Aerial crown-view tile of a tropical tree (Barro Colorado Island, Panama), acquired 20250616:
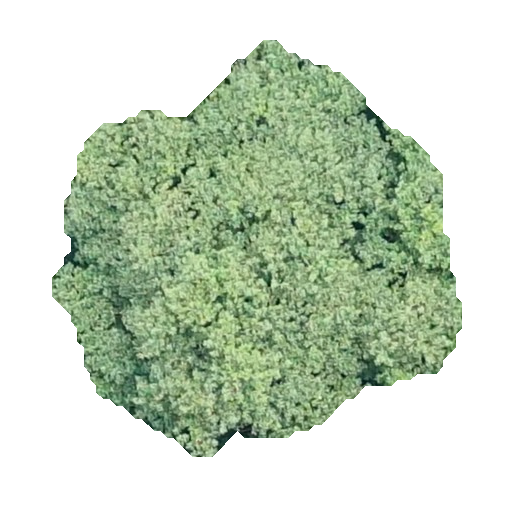
Species: Hieronyma alchorneoides
GBIF accepted scientific name: Hieronyma alchorneoides
Crown area: 170.285 m²